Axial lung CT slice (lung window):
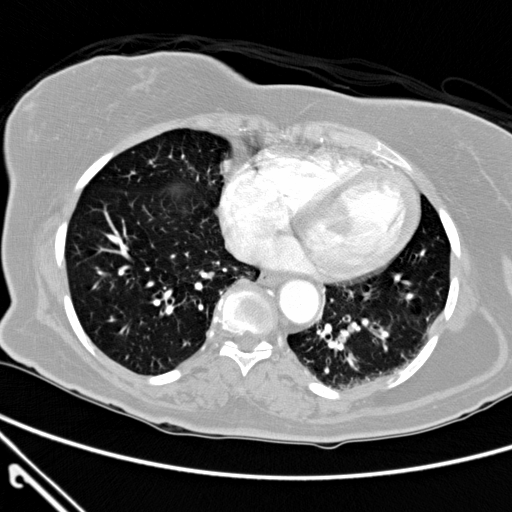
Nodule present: no